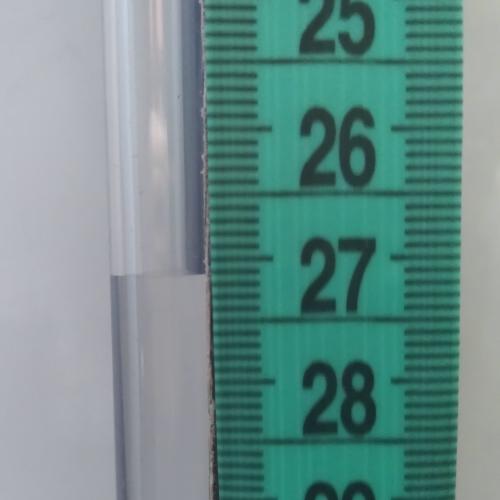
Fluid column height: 27.1 cm